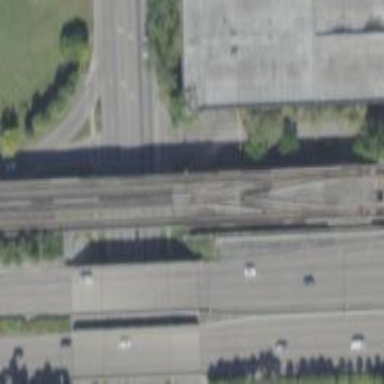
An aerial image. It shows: Bridge over electrified rail siding.